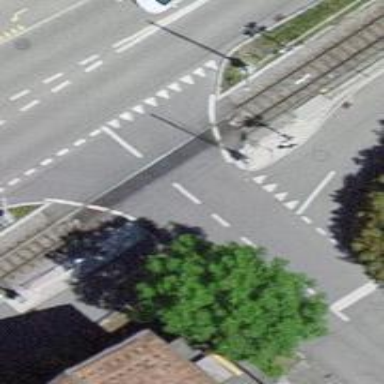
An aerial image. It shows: Railway level crossing.